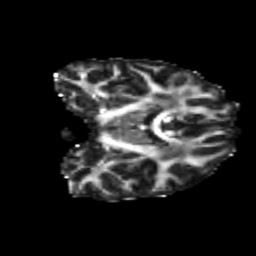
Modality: FA
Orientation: coronal
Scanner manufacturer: siemens
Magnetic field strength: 3 T
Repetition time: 4.16 s
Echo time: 0.0806 s